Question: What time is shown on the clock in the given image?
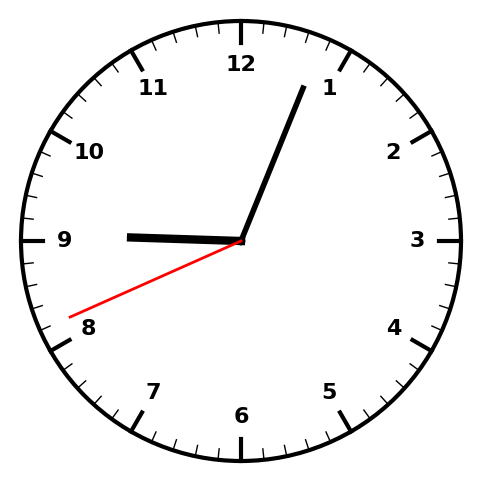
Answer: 09:03:41